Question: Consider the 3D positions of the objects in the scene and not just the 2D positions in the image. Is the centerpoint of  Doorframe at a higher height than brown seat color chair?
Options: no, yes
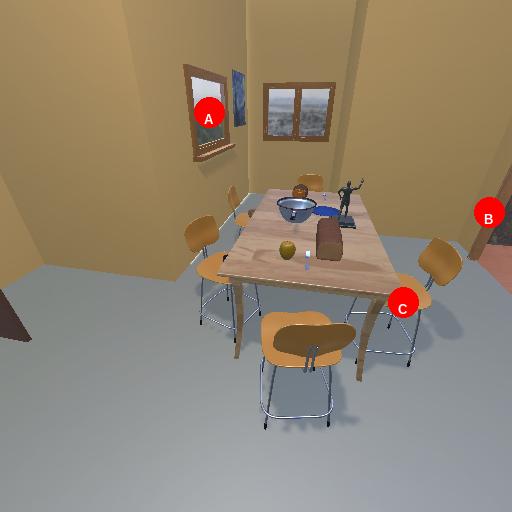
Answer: no